Question: I think this picture best explains my issue:

First I translate the box along the red line. Next, I want the effect of rotation to be the blue line in 'a', but what's actually happening is more like the blue line in 'b'. It feels like changing the rotation is always relative to the original object space, but the translation (despite happening first) is always relative to the parent, and doesn't really affect the geometry points in relation to the object space. I apologize if that's confusing; clearly I'm new at this.
The important part of the code which produces this effect is below. Please keep in mind that the orientation of the image is different than this code produces; the image is merely an example to show the effect clearly.
'''
var objectContainer = new THREE.Object3D();
var tubeRadius = 100;
var tubeGeometry = new THREE.CylinderGeometry(tubeRadius, tubeRadius, tubeRadius * 3, 36, 1, false);
var tube = new THREE.Mesh(tubeGeomtry, material);
scene.add( tube );
var boxes = new THREE.Object3D();
var boxEdge = 50;
var boxGeometry = new THREE.CubeGeometry(boxEdge, boxEdge, boxEdge);
var box1 = new THREE.Mesh( boxGeometry, material );
box1.translateX(tubeRadius + boxEdge / 2 + 5);
box1.translateY(boxEdge / 2);
box1.rotation = new THREE.Vector3(0, 2*Math.PI/3*0, 0);
boxes.add(box1);
var box2 = box1.clone();
box2.rotation = new THREE.Vector3(0, 2*Math.PI/3*1, 0);
boxes.add(box2);
var box3 = box1.clone();
box3.rotation = new THREE.Vector3(0, 2*Math.PI/3*2, 0);
boxes.add(box3);
scene.add( boxes );
'''
The only solution I can think of is to wrap each box in another object space and rotate about that, but it seems like excessive work. What is the preferred method to achieve the result I'm looking for?
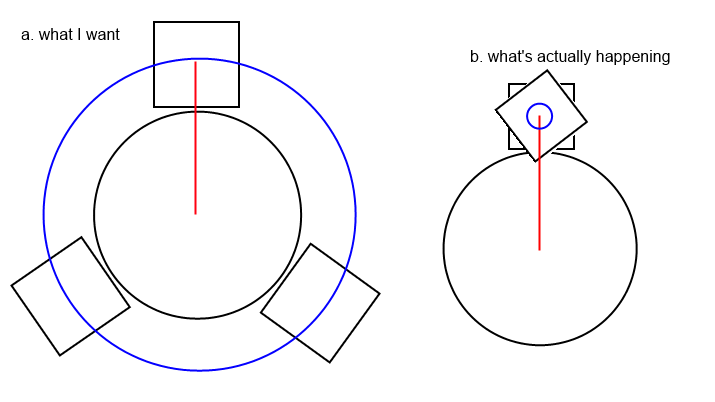
Answer: There are several ways of doing what you want, but I think the easiest is like so:
'''
// parent
parent = new THREE.Group();
scene.add( parent );
// pivots
var pivot1 = new THREE.Object3D();
var pivot2 = new THREE.Object3D();
var pivot3 = new THREE.Object3D();
pivot1.rotation.z = 0;
pivot2.rotation.z = 2 * Math.PI / 3;
pivot3.rotation.z = 4 * Math.PI / 3;
parent.add( pivot1 );
parent.add( pivot2 );
parent.add( pivot3 );
// mesh
var mesh1 = new THREE.Mesh( geometry, material );
var mesh2 = new THREE.Mesh( geometry, material );
var mesh3 = new THREE.Mesh( geometry, material );
mesh1.position.y = 5;
mesh2.position.y = 5;
mesh3.position.y = 5;
pivot1.add( mesh1 );
pivot2.add( mesh2 );
pivot3.add( mesh3 );
'''
Then in your render loop:
'''
parent.rotation.z += 0.01;
'''
three.js r.147